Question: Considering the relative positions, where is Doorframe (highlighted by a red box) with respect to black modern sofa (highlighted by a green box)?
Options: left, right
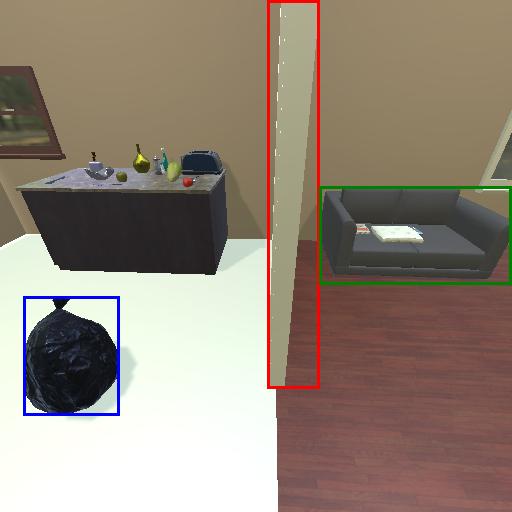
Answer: left